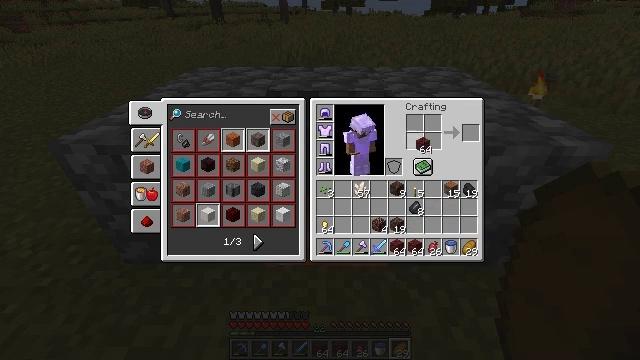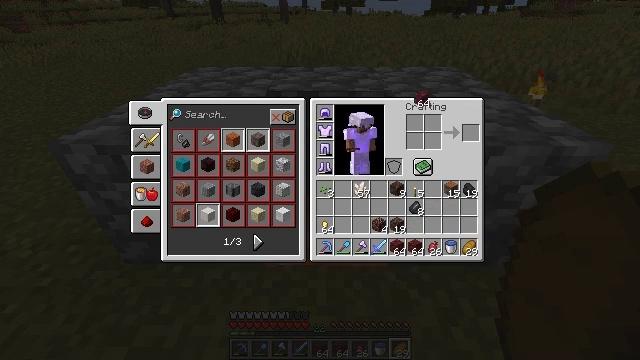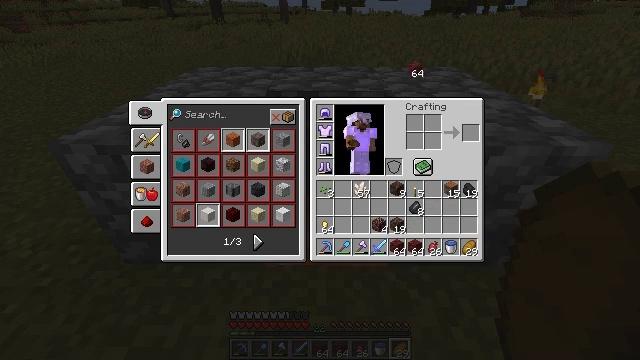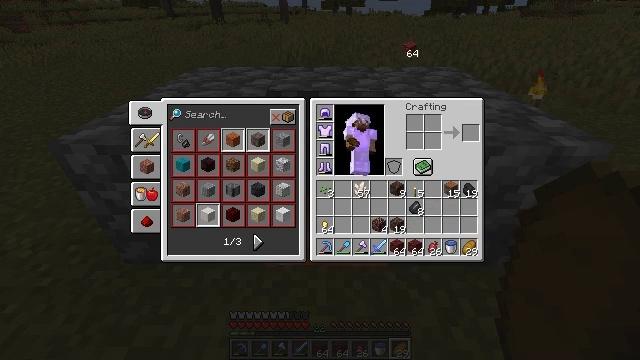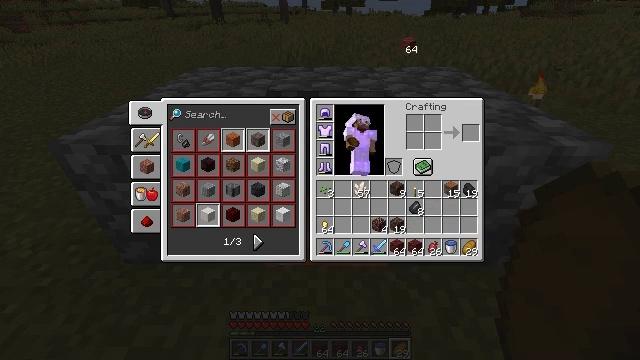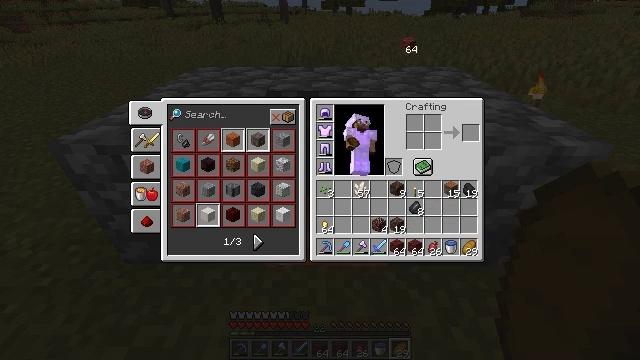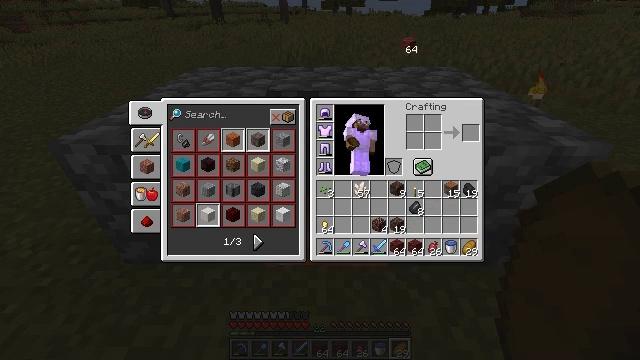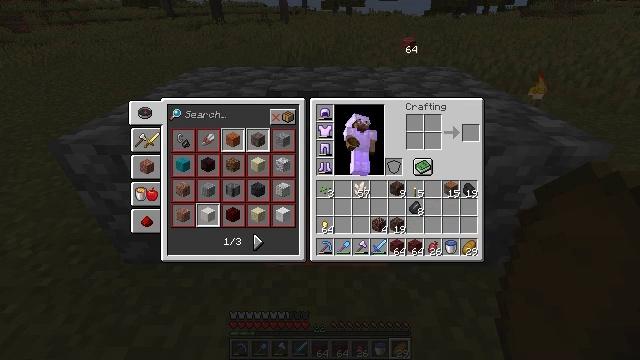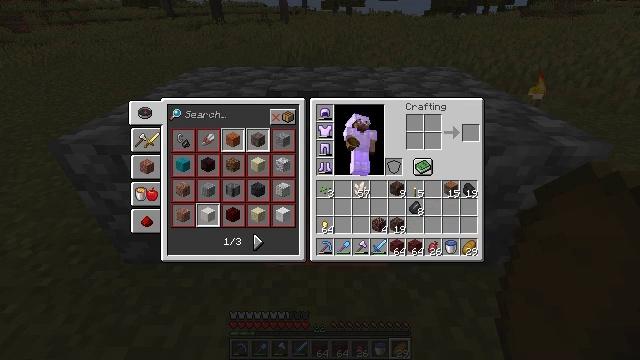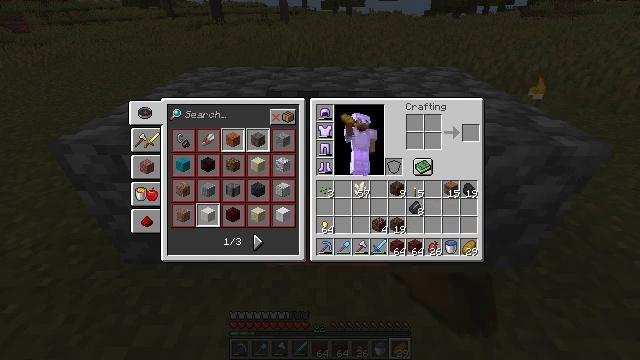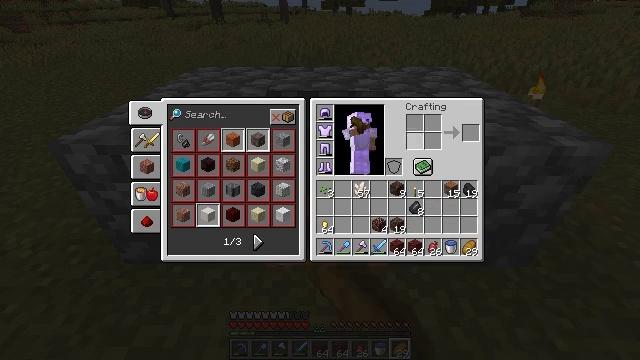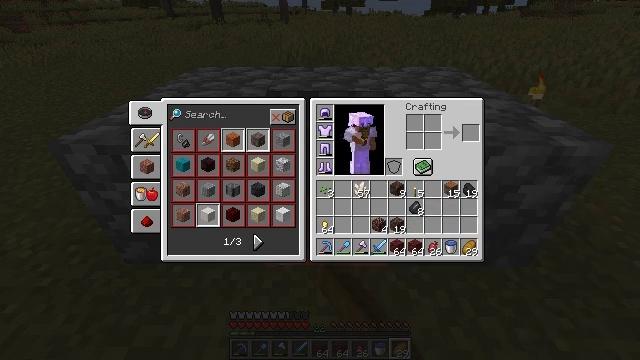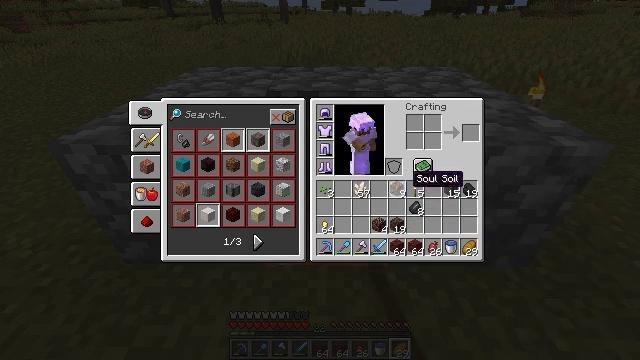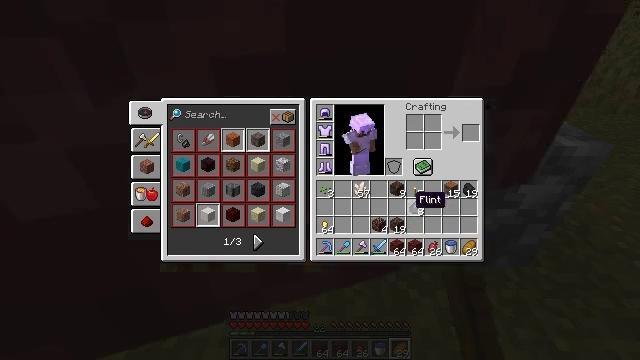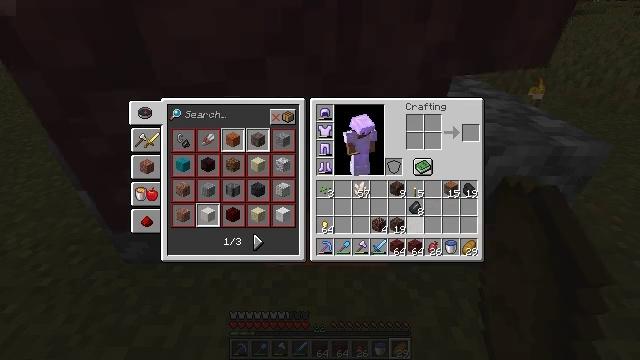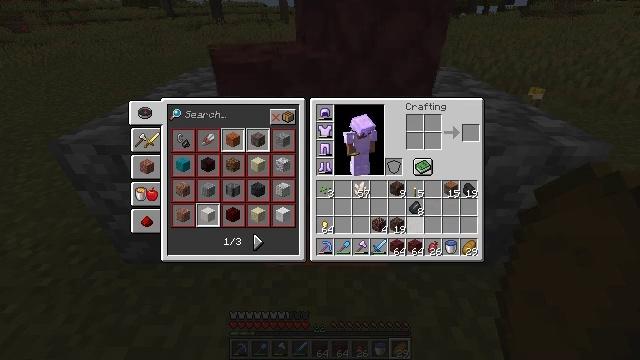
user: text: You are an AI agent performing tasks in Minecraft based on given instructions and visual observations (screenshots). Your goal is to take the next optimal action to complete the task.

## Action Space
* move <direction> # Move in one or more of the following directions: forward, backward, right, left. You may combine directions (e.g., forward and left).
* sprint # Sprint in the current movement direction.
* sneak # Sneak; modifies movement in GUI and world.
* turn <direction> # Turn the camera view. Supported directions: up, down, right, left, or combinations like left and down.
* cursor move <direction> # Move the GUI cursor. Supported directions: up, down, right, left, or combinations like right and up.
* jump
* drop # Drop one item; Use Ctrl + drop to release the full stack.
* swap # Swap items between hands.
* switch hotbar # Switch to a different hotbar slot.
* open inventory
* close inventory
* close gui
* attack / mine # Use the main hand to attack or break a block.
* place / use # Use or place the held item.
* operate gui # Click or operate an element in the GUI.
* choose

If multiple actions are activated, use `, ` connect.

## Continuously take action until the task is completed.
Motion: motion action
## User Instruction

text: Drop a netherrack.
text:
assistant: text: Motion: cursor move up
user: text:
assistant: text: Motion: cursor move up
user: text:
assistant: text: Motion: cursor move up
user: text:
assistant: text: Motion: operate gui
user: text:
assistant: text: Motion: operate gui
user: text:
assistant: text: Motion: operate gui
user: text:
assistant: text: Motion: operate gui
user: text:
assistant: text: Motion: cursor move down
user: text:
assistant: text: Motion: cursor move down
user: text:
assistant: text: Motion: cursor move down
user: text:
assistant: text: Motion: cursor move down
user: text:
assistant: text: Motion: cursor move down
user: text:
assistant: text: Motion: cursor move down
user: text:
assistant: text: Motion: cursor move down
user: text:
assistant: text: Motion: cursor move down
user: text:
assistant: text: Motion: no_op
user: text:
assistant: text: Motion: no_op
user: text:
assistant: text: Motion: no_op
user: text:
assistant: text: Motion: no_op
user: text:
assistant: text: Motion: no_op
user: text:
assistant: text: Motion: operate gui
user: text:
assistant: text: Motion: operate gui
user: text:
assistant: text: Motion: cursor move up, operate gui
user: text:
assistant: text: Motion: cursor move up
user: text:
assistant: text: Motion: cursor move up
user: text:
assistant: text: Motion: cursor move up
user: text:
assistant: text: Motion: cursor move up
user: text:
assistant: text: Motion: cursor move up
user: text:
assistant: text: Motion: operate gui
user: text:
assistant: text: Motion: operate gui